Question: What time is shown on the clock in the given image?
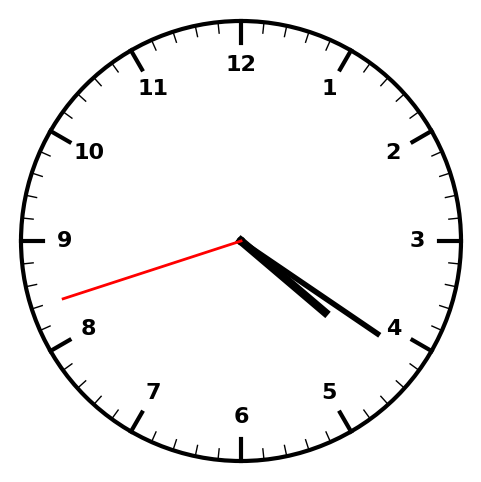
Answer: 04:20:42